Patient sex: F
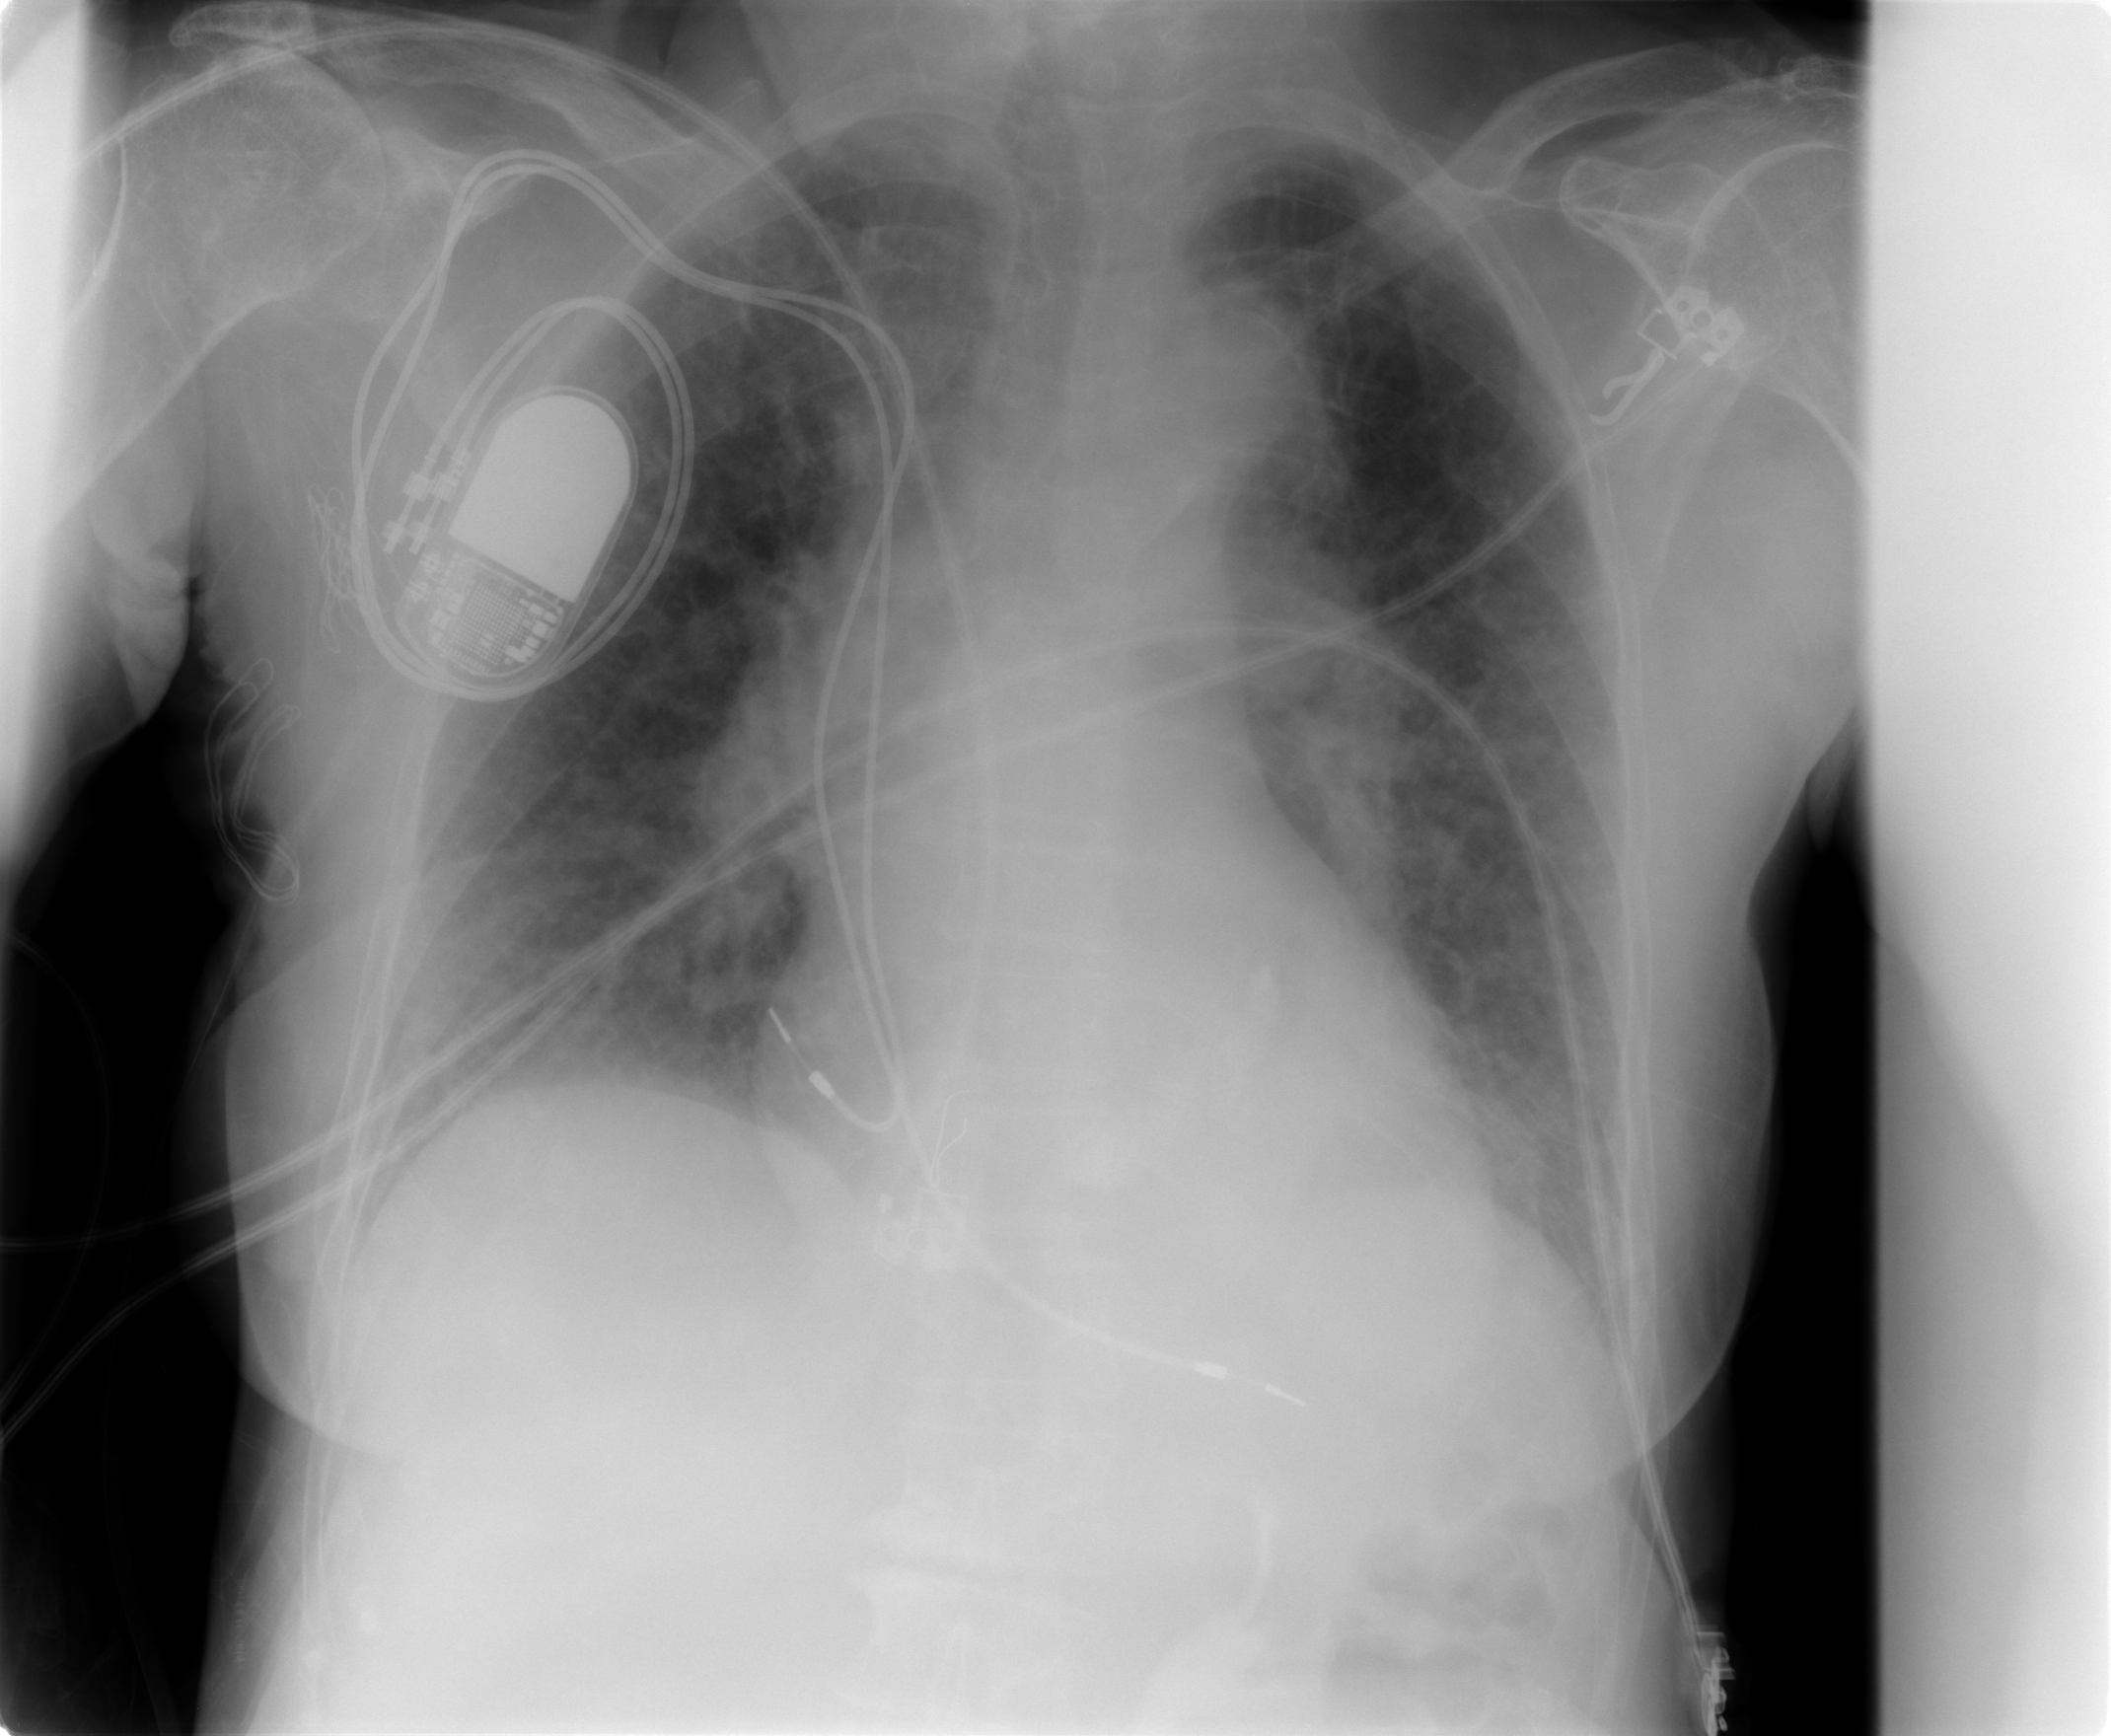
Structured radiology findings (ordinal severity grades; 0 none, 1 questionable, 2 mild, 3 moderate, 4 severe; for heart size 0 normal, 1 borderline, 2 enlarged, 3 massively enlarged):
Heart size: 2
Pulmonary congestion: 2
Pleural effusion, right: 0
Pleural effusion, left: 0
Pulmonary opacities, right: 0
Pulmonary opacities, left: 0
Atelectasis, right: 0
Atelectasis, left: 0